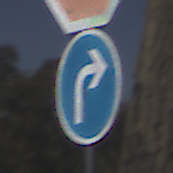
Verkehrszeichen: VorgeschriebeneFahrtrichtungRechts
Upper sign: Stop
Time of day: Midday
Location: Outdoor (Nature)
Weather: Clear
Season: NotSpecified
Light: Natural